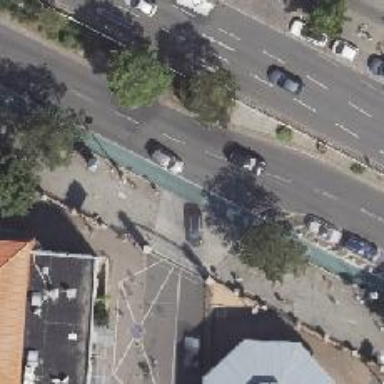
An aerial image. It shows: Green asphalt cycle lane.